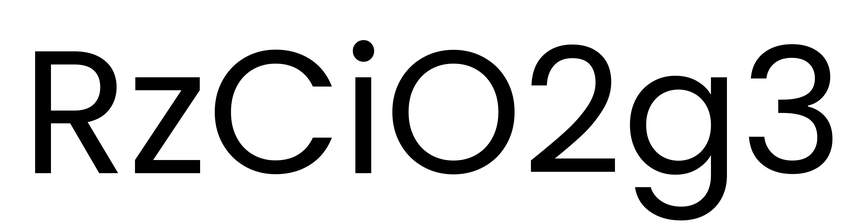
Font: Poppins-Regular